Chest X-ray. View position: PA
Patient age: 19
Patient sex: M
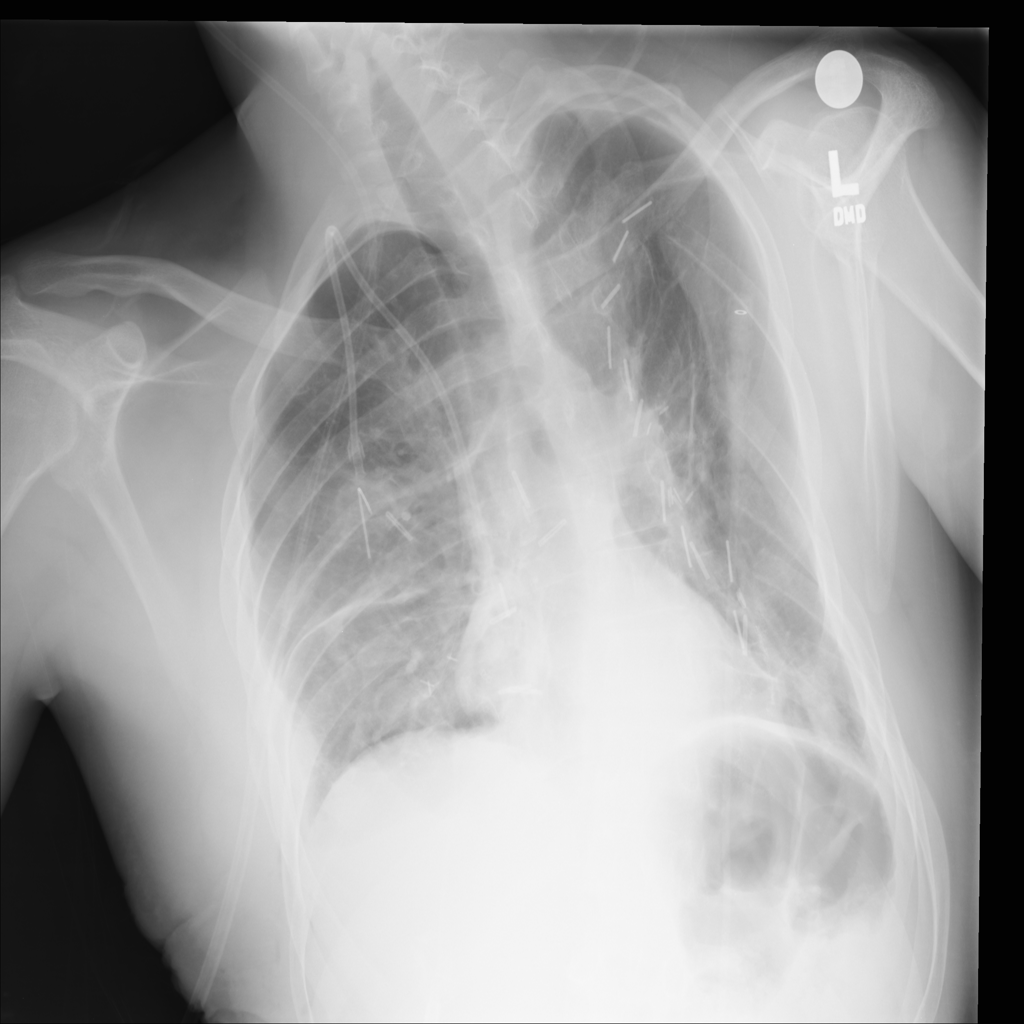
Finding: Pneumothorax